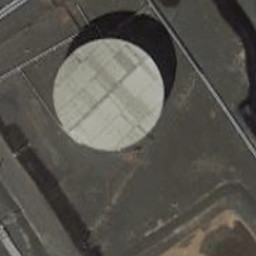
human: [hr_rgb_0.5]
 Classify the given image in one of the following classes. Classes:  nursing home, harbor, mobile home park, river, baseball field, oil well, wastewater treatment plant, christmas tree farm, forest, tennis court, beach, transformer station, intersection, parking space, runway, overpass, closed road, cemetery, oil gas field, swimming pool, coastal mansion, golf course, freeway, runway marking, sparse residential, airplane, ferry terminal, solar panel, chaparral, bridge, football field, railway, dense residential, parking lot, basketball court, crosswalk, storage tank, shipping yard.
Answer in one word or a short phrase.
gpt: storage tank